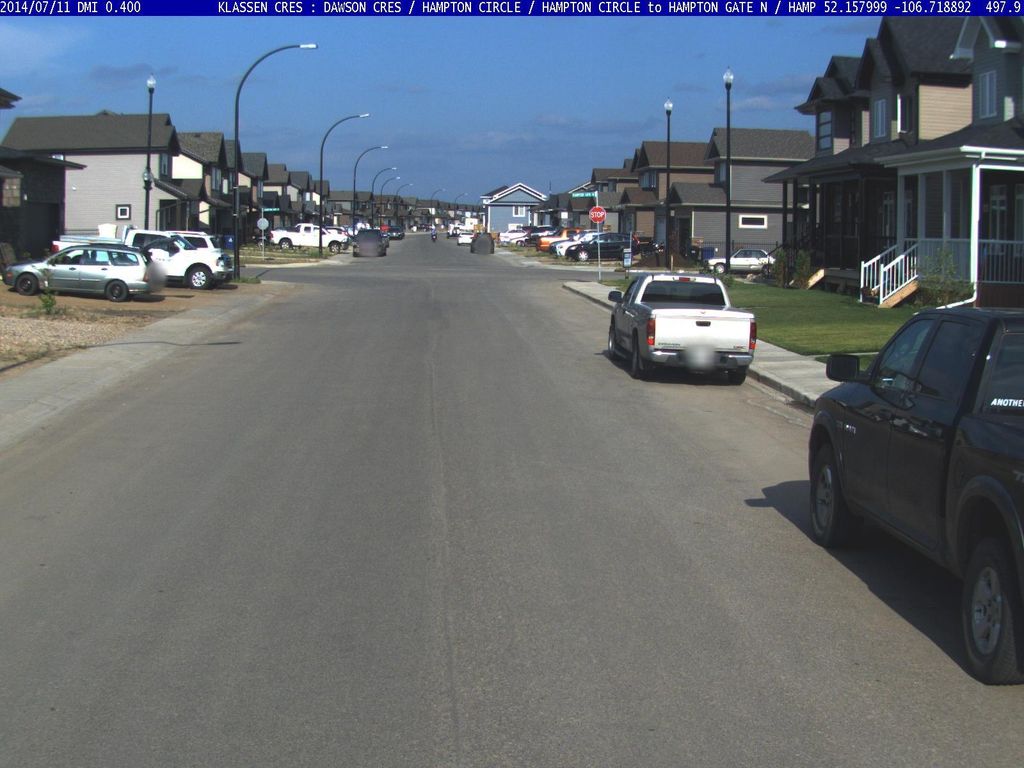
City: saskatoon